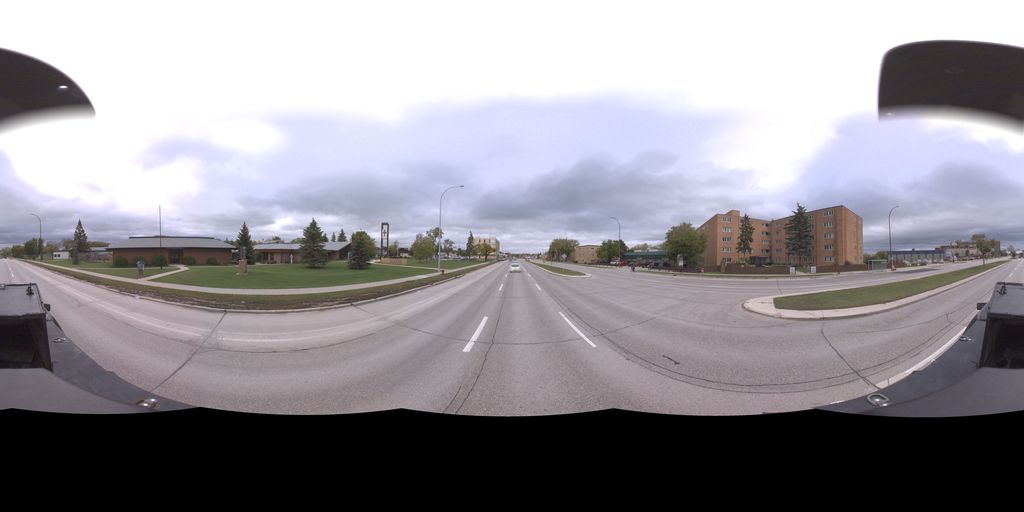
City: winnipeg